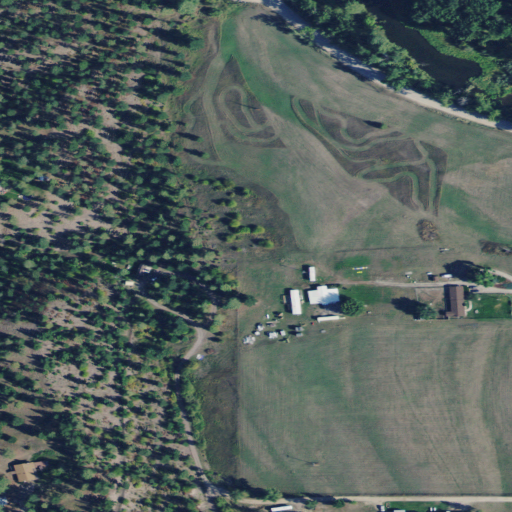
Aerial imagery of valley in Montana named Sherman Gulch containing pasture, evergreen forest, herbaceous wetlands, open development, woody wetlands, medium intensity development, low intensity development, and shrub